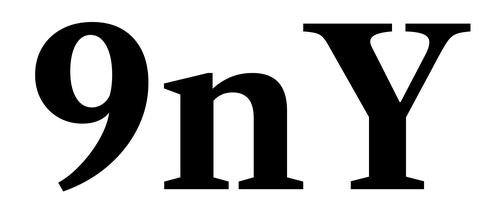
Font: LibreCaslonText_Bold